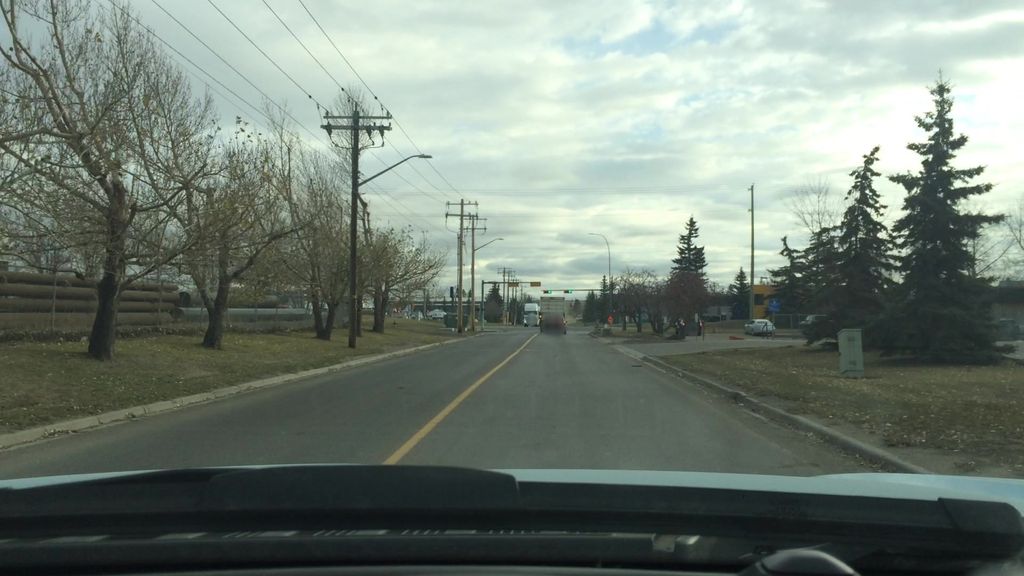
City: calgary